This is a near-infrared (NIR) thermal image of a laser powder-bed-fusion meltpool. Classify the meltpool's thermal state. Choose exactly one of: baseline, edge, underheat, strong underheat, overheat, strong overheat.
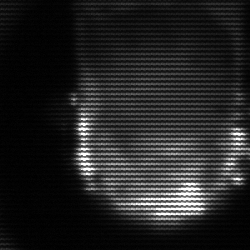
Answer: baseline